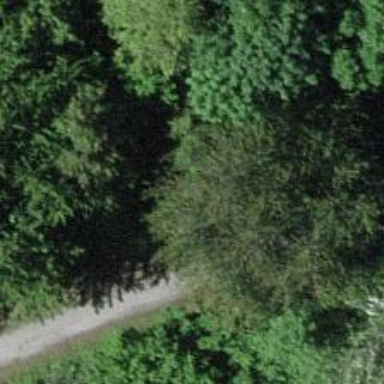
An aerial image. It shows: Compacted path.